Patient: sex M, age 78
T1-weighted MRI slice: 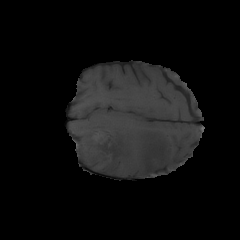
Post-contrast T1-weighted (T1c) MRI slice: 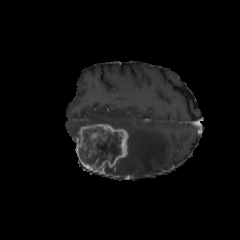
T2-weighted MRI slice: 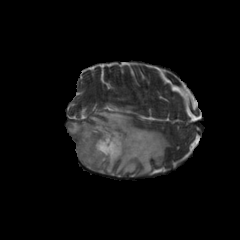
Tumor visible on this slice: yes
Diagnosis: Glioblastoma, IDH-wildtype
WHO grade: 4